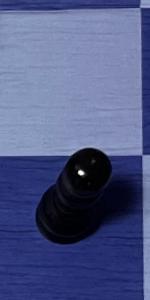
Label: Pawn_Black